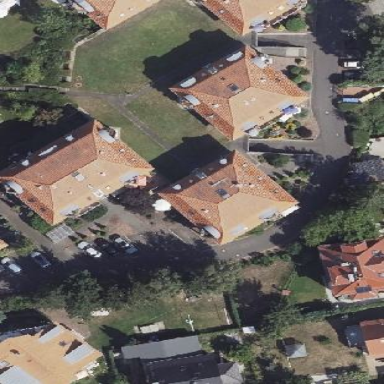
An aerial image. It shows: Beautiful apartment building with mansard roof.